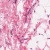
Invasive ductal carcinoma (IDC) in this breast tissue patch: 0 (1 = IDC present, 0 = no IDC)